Group 1:
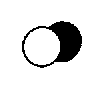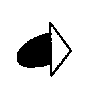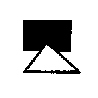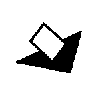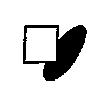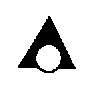
Group 2:
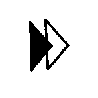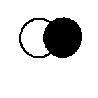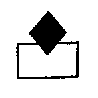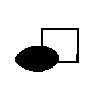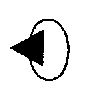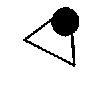
Rule separating the two groups: Outline figure on top of solid black figure vs. black figure on top of outline figure.
Concepts: 3d_front_back, color, filled, intersection, objects_overlap, outlined_filled, overlap, overlapping, texture
Author: Mikhail M. Bongard
Reference: M. M. Bongard, Pattern Recognition, Spartan Books, 1970, p. 228.